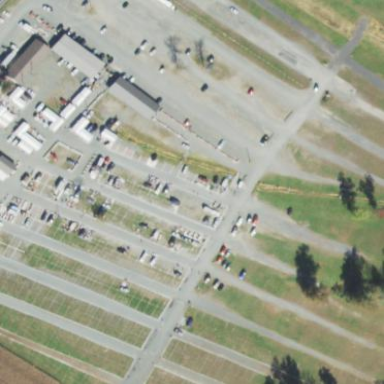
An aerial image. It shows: Marketplace.